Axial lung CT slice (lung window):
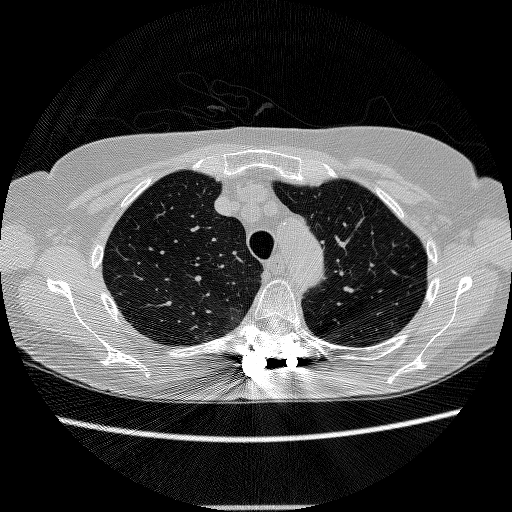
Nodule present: no